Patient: sex F, age 40
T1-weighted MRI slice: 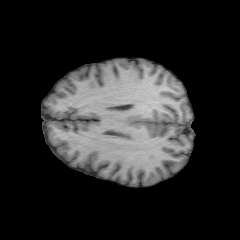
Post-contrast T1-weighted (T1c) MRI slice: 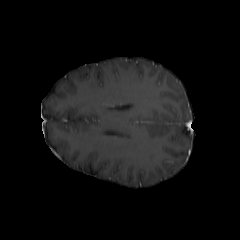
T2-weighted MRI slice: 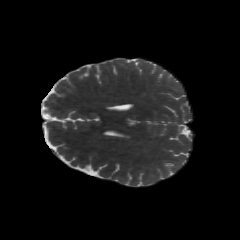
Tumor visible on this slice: no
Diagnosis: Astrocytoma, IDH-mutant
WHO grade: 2